Interaction volume radius: 10 \u00c5
Interaction volume height: 15 \u00c5
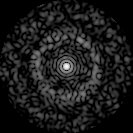
Disorder parameter: 0.8167